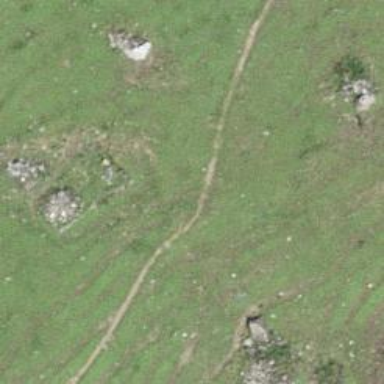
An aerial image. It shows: Path with excellent trail visibility on the ground.